Interaction volume radius: 5 \u00c5
Interaction volume height: 15 \u00c5
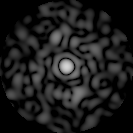
Disorder parameter: 0.8487